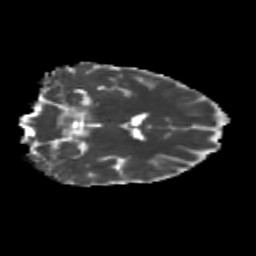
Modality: MD
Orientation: coronal
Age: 21
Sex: female
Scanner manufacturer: siemens
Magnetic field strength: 3 T
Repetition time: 3.5 s
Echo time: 0.104 s